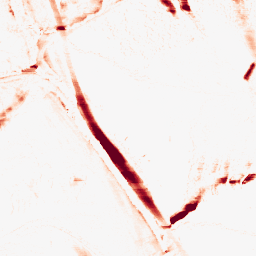
Category: morphological
Decomposition family: morphological_ellipse
Decomposition parameters: operation: opening
width: 5
height: 20
Upsampling method: bicubic
Upsampling parameters: scale: 2
Upsampling scale: 2